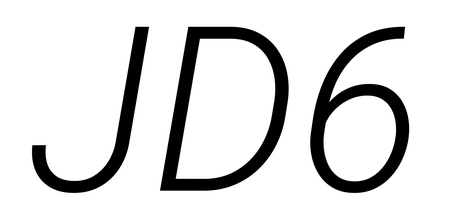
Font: Roboto-Italic_Light_Italic